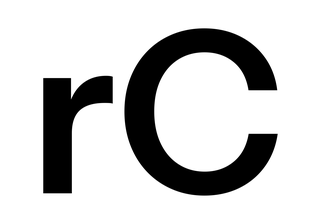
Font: InstrumentSans_SemiBold